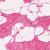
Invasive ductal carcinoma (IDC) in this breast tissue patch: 0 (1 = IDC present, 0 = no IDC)